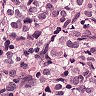
Metastatic tissue present: yes